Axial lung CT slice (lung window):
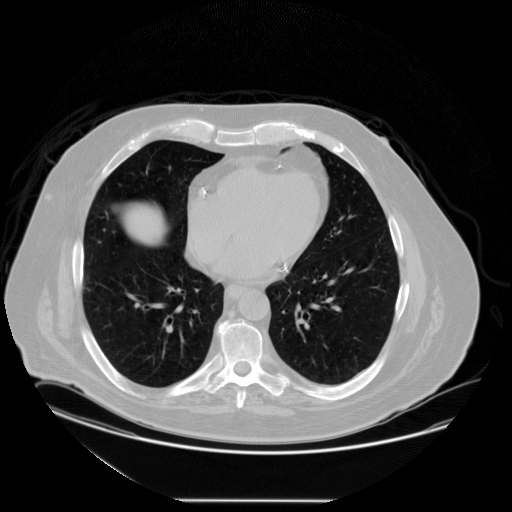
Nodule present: no